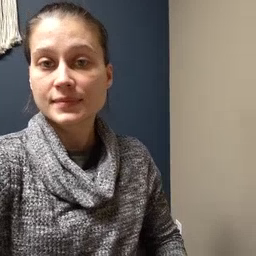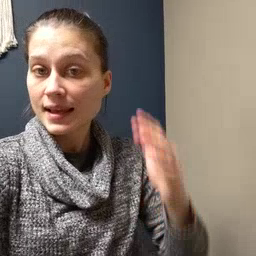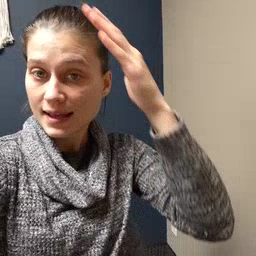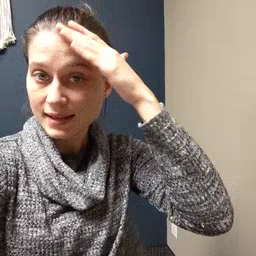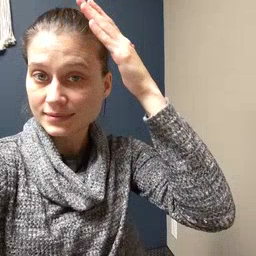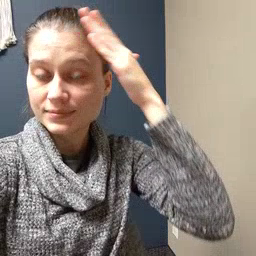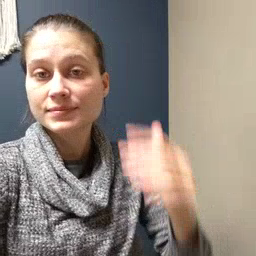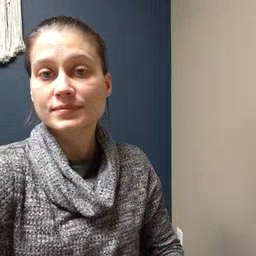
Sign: hat